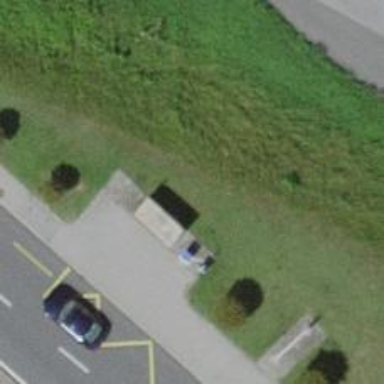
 serving as platform for public transportation."